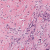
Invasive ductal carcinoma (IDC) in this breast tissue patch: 0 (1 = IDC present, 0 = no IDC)